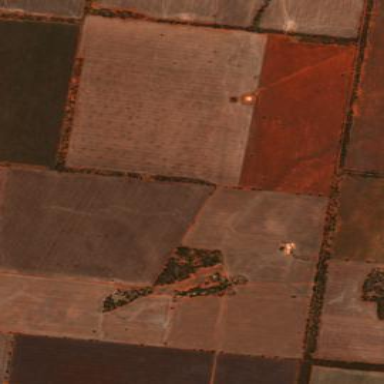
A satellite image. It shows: Farmland used to cultivate crops.